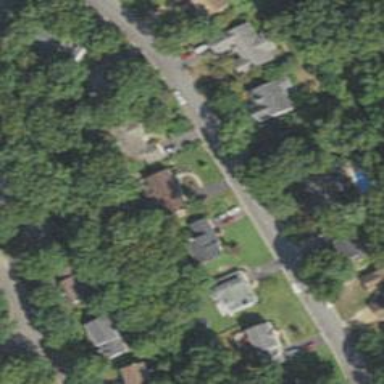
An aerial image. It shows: Driveway.